Question: I cannot find any documentation regarding how to add the description to the Facebook Like button (highlighted in red in the image). Any guidance?

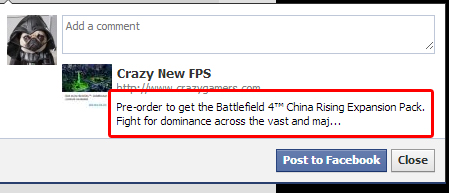
Answer: You need to Add 'og:description' Open Graph Meta tag. For checking if everything is done right (facebook scraper can see everything correctly) You can use Facebook <URL>